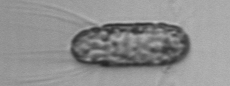
Label: Corethron_hystrix